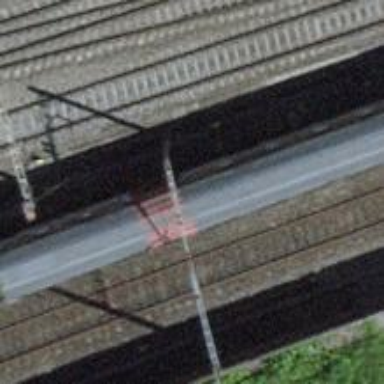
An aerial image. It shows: Railway switch.